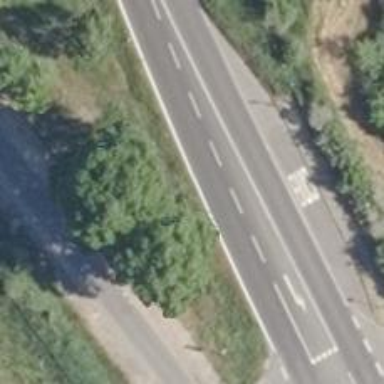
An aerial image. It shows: Secondary road with asphalt surface.